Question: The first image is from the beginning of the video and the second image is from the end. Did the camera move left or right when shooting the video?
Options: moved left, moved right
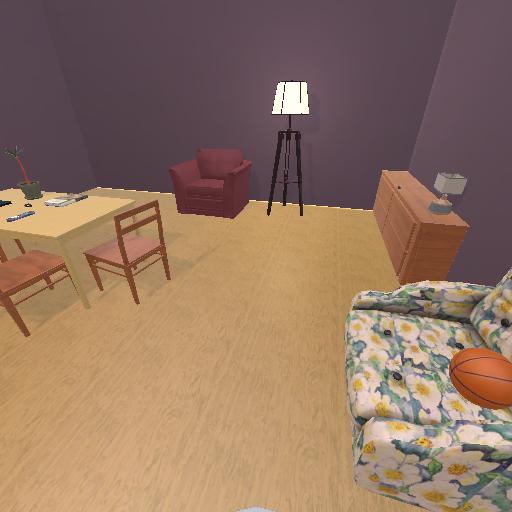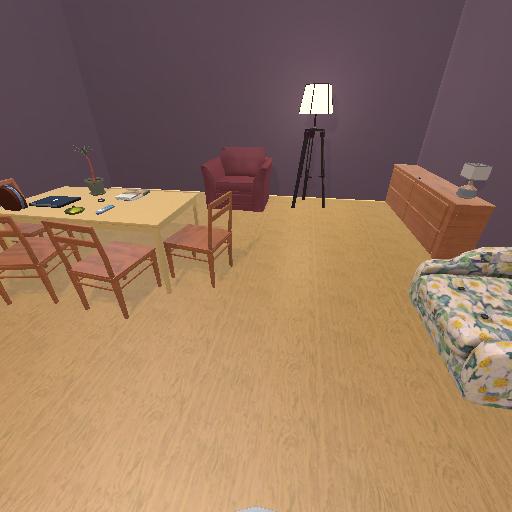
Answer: moved left